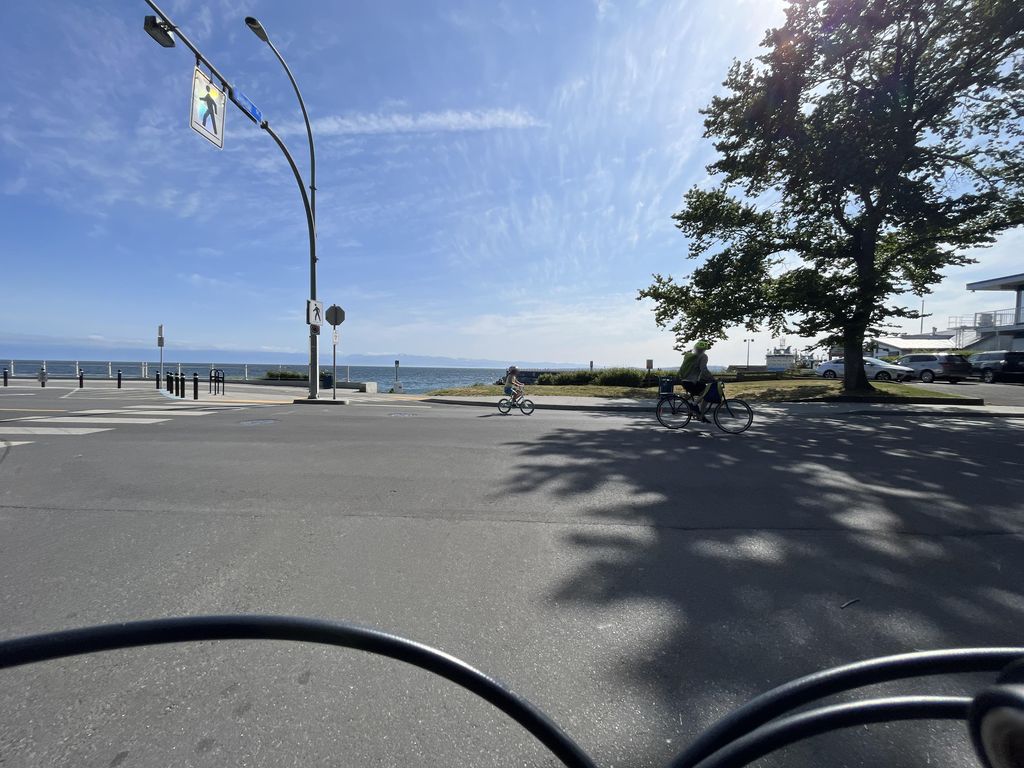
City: victoria